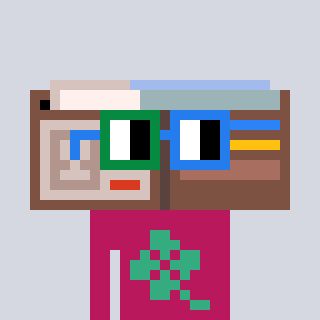
a pixel art character with square green and blue glasses, a wallet-shaped head and a darkpink-colored body on a cool background